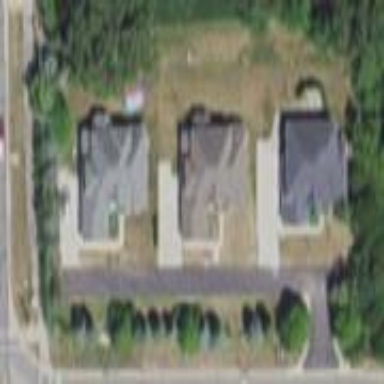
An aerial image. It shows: Residential area consisting of single-family homes.